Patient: sex M, age 66
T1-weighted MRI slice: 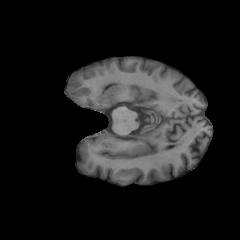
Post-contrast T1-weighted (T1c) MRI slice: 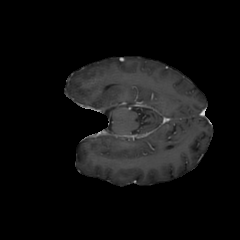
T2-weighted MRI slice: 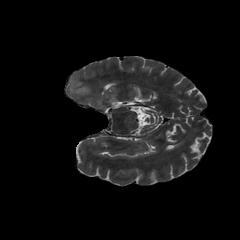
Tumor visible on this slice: yes
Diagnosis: Astrocytoma, IDH-wildtype
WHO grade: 2